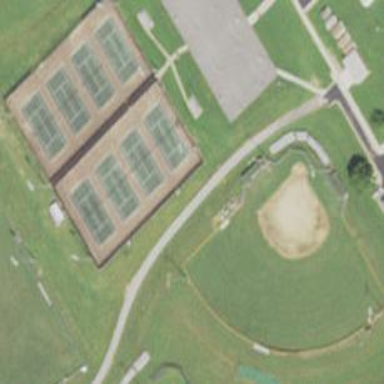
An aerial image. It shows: Tennis court on pitch designated for leisure land.